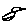
Label: bird